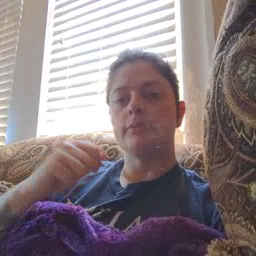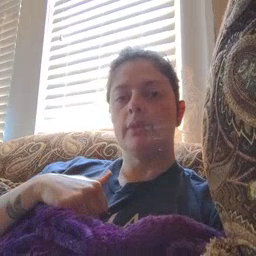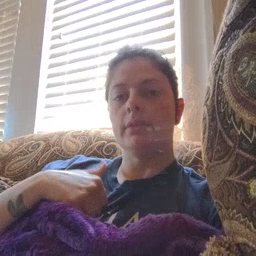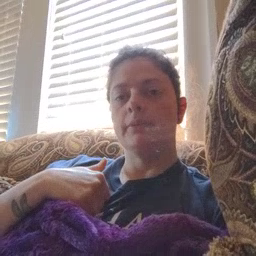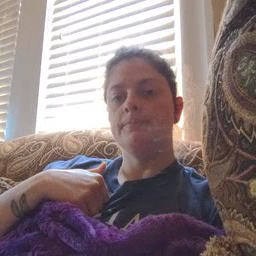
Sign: bath